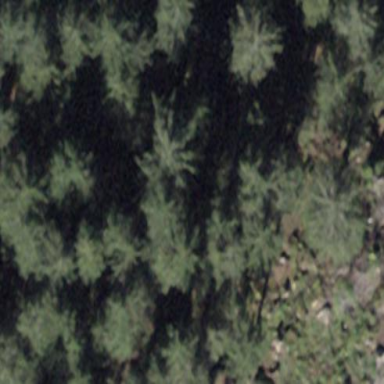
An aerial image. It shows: Forest area.